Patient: sex F, age 60
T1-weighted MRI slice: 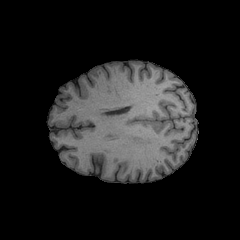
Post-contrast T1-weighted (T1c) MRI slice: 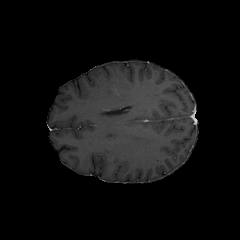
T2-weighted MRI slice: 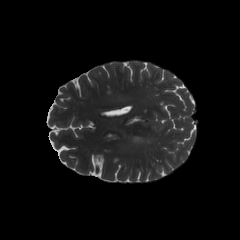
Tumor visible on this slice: yes
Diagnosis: Glioblastoma, IDH-wildtype
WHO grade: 4